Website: bh-photo
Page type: account-dashboard
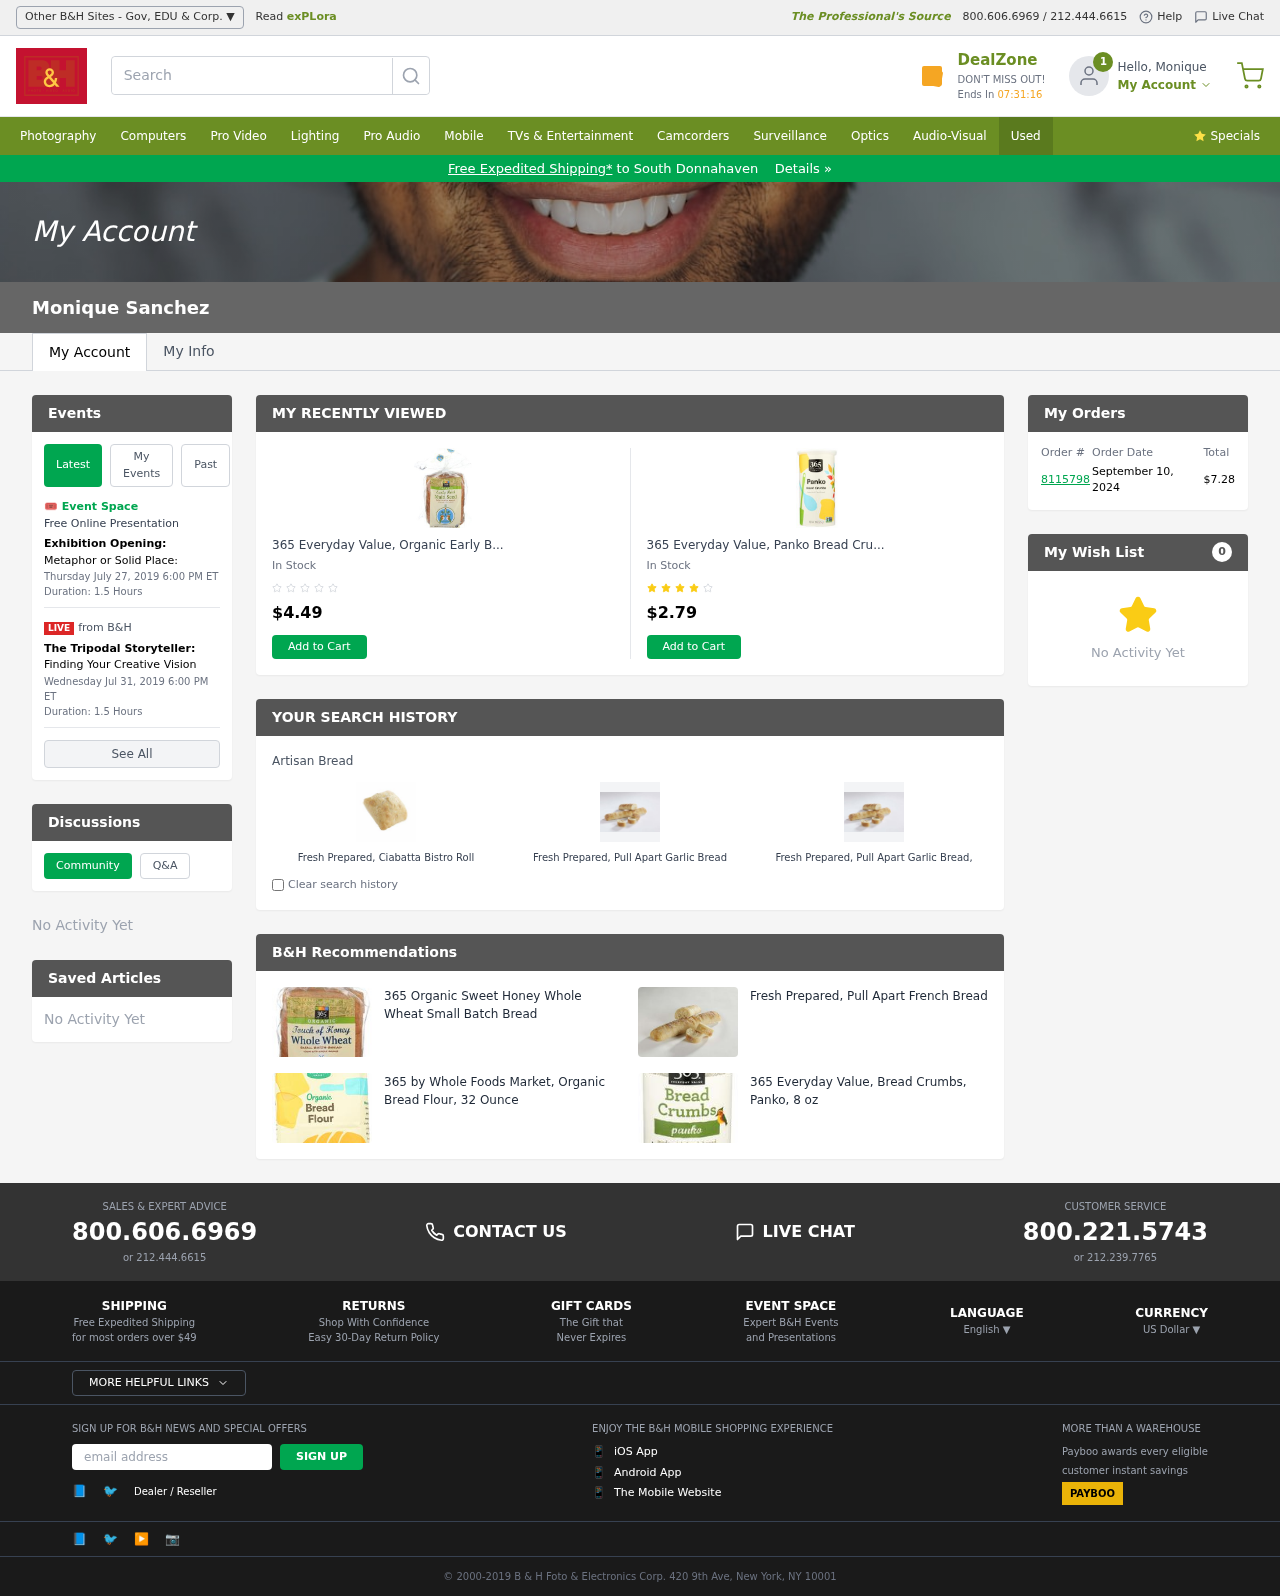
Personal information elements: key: PII_CITY
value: South Donnahaven
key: PII_EMAIL
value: moniquesanchez@yahoo.com
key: PII_FIRSTNAME
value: Monique
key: PII_FULLNAME
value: Monique Sanchez
Product elements: key: PRODUCT1_NAME
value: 365 Everyday Value, Organic Early Bird Multiseed Small Batch Bread, 28 oz (Frozen)
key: PRODUCT1_PRICE
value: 4.49
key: PRODUCT2_NAME
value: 365 Everyday Value, Panko Bread Crumbs, 8 oz
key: PRODUCT2_PRICE
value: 2.79
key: PRODUCT3_ITEM_CATEGORY
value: Artisan Bread
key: PRODUCT3_NAME
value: Fresh Prepared, Ciabatta Bistro Roll
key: PRODUCT4_NAME
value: Fresh Prepared, Pull Apart Garlic Bread
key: PRODUCT5_NAME
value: Fresh Prepared, Pull Apart Garlic Bread, 8.1 Oz
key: PRODUCT6_NAME
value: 365 Organic Sweet Honey Whole Wheat Small Batch Bread
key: PRODUCT7_NAME
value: Fresh Prepared, Pull Apart French Bread
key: PRODUCT8_NAME
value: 365 by Whole Foods Market, Organic Bread Flour, 32 Ounce
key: PRODUCT9_NAME
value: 365 Everyday Value, Bread Crumbs, Panko, 8 oz
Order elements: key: ORDER_ID
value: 8115798
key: ORDER_DATE
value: September 10, 2024
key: ORDER_TOTAL
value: $7.28
Other elements: key: WISHLIST_COUNT
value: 0